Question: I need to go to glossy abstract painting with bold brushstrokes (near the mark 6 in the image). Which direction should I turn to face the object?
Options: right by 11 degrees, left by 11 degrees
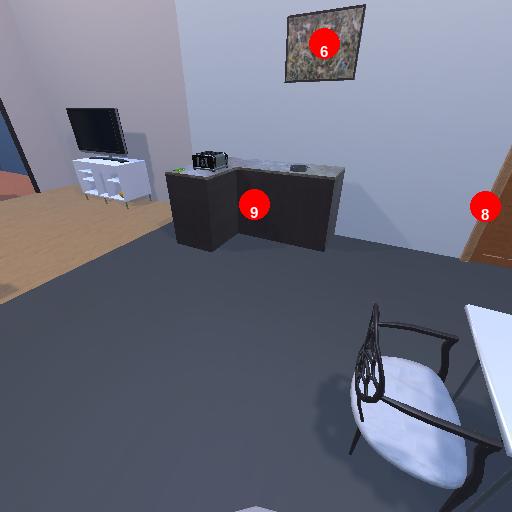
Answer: right by 11 degrees